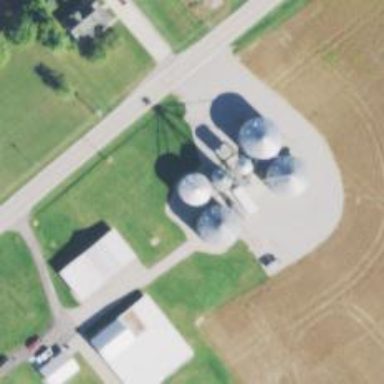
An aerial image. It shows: Silo.